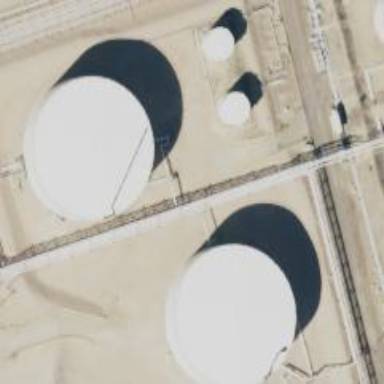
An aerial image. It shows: Storage tank created as man-made structure.